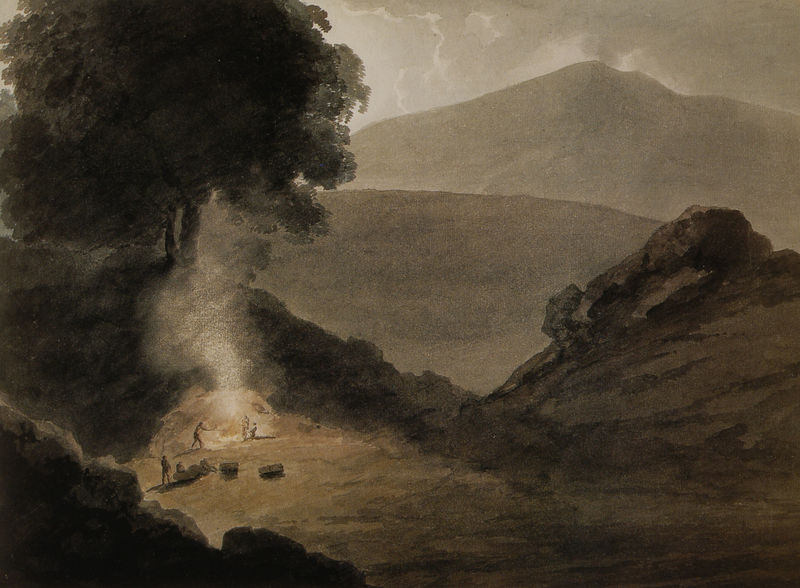
Titel: Der Ätna von der Grotta del Capro aus
Künstler: John Robert Cozens
Standort: London
Institution: British Museum
Schlagwörter: baum, berg, dunkel, felsen, feuer, gewitter, gruppe, himmel, laub, schatten, wolken, aquarell, bäume, grün, landschaft, menschen, ocker, abend, braun, grau, hintergrund, licht, männer, nacht, schwarz, tische, weiss, zeichnung, weg, wiese, malerei, stein, steine, öl, dämmerung, ebene, einsamkeit, horizont, hügel, natur, stamm, einsam, rauch, sonne, realismus, tanzen, tal, deutschland, kübel, ruhe, düster, naturalismus, gepäck, warm, berge, fels, gebirge, gipfel, wüste, graphik, nebel, sonnenuntergang, kahl, geröll, rast, platz, friedrich, romantik, gewalt, sturm, unwetter, men, people, white, black, dark, gray, green, painting, seated, yellow, brown, stimmung, hell dunkel, tusche, blitze, vulkan, wandern, lichtung, acryl, bedrohlich, smoke, freiheit, blitz, cloud, clouds, rock, rocks, sky, tree, wanderer, field, hill, hills, landscape, mountain, mountains, nature, orange, horizon, trees, forest, light, dusk, night, drawing, black and white, hirten, shadow, unheimlich, lichtschein, bright, meadow, valley, lager, hexen, leaves, family, gleißend, art, medieval, peak, farmer, fire, branches, fields, charcoal, paint, lagerfeuer, burning, tan, stones, standing, shelter, boulders, zelten, rest, camping, camp, sepia, trunks, scenery, bauern, beerg, somber, pack, desolate, tribal, highlight, mehrere menschen, montain, cooking, campfire, campers, rising, warmth, primitive culture, packs, shlandscape, camprolls, 자연, 여행, 상인, 동굴, 야생, 노상, 모닥불, 짐, 따스함, naturw